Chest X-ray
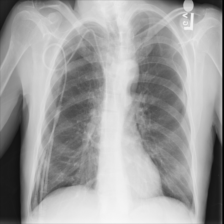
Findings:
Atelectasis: negative
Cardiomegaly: negative
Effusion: negative
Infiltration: negative
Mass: negative
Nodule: negative
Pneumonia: negative
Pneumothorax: negative
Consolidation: negative
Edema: negative
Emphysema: negative
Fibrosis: negative
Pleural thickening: negative
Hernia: negative